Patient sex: F
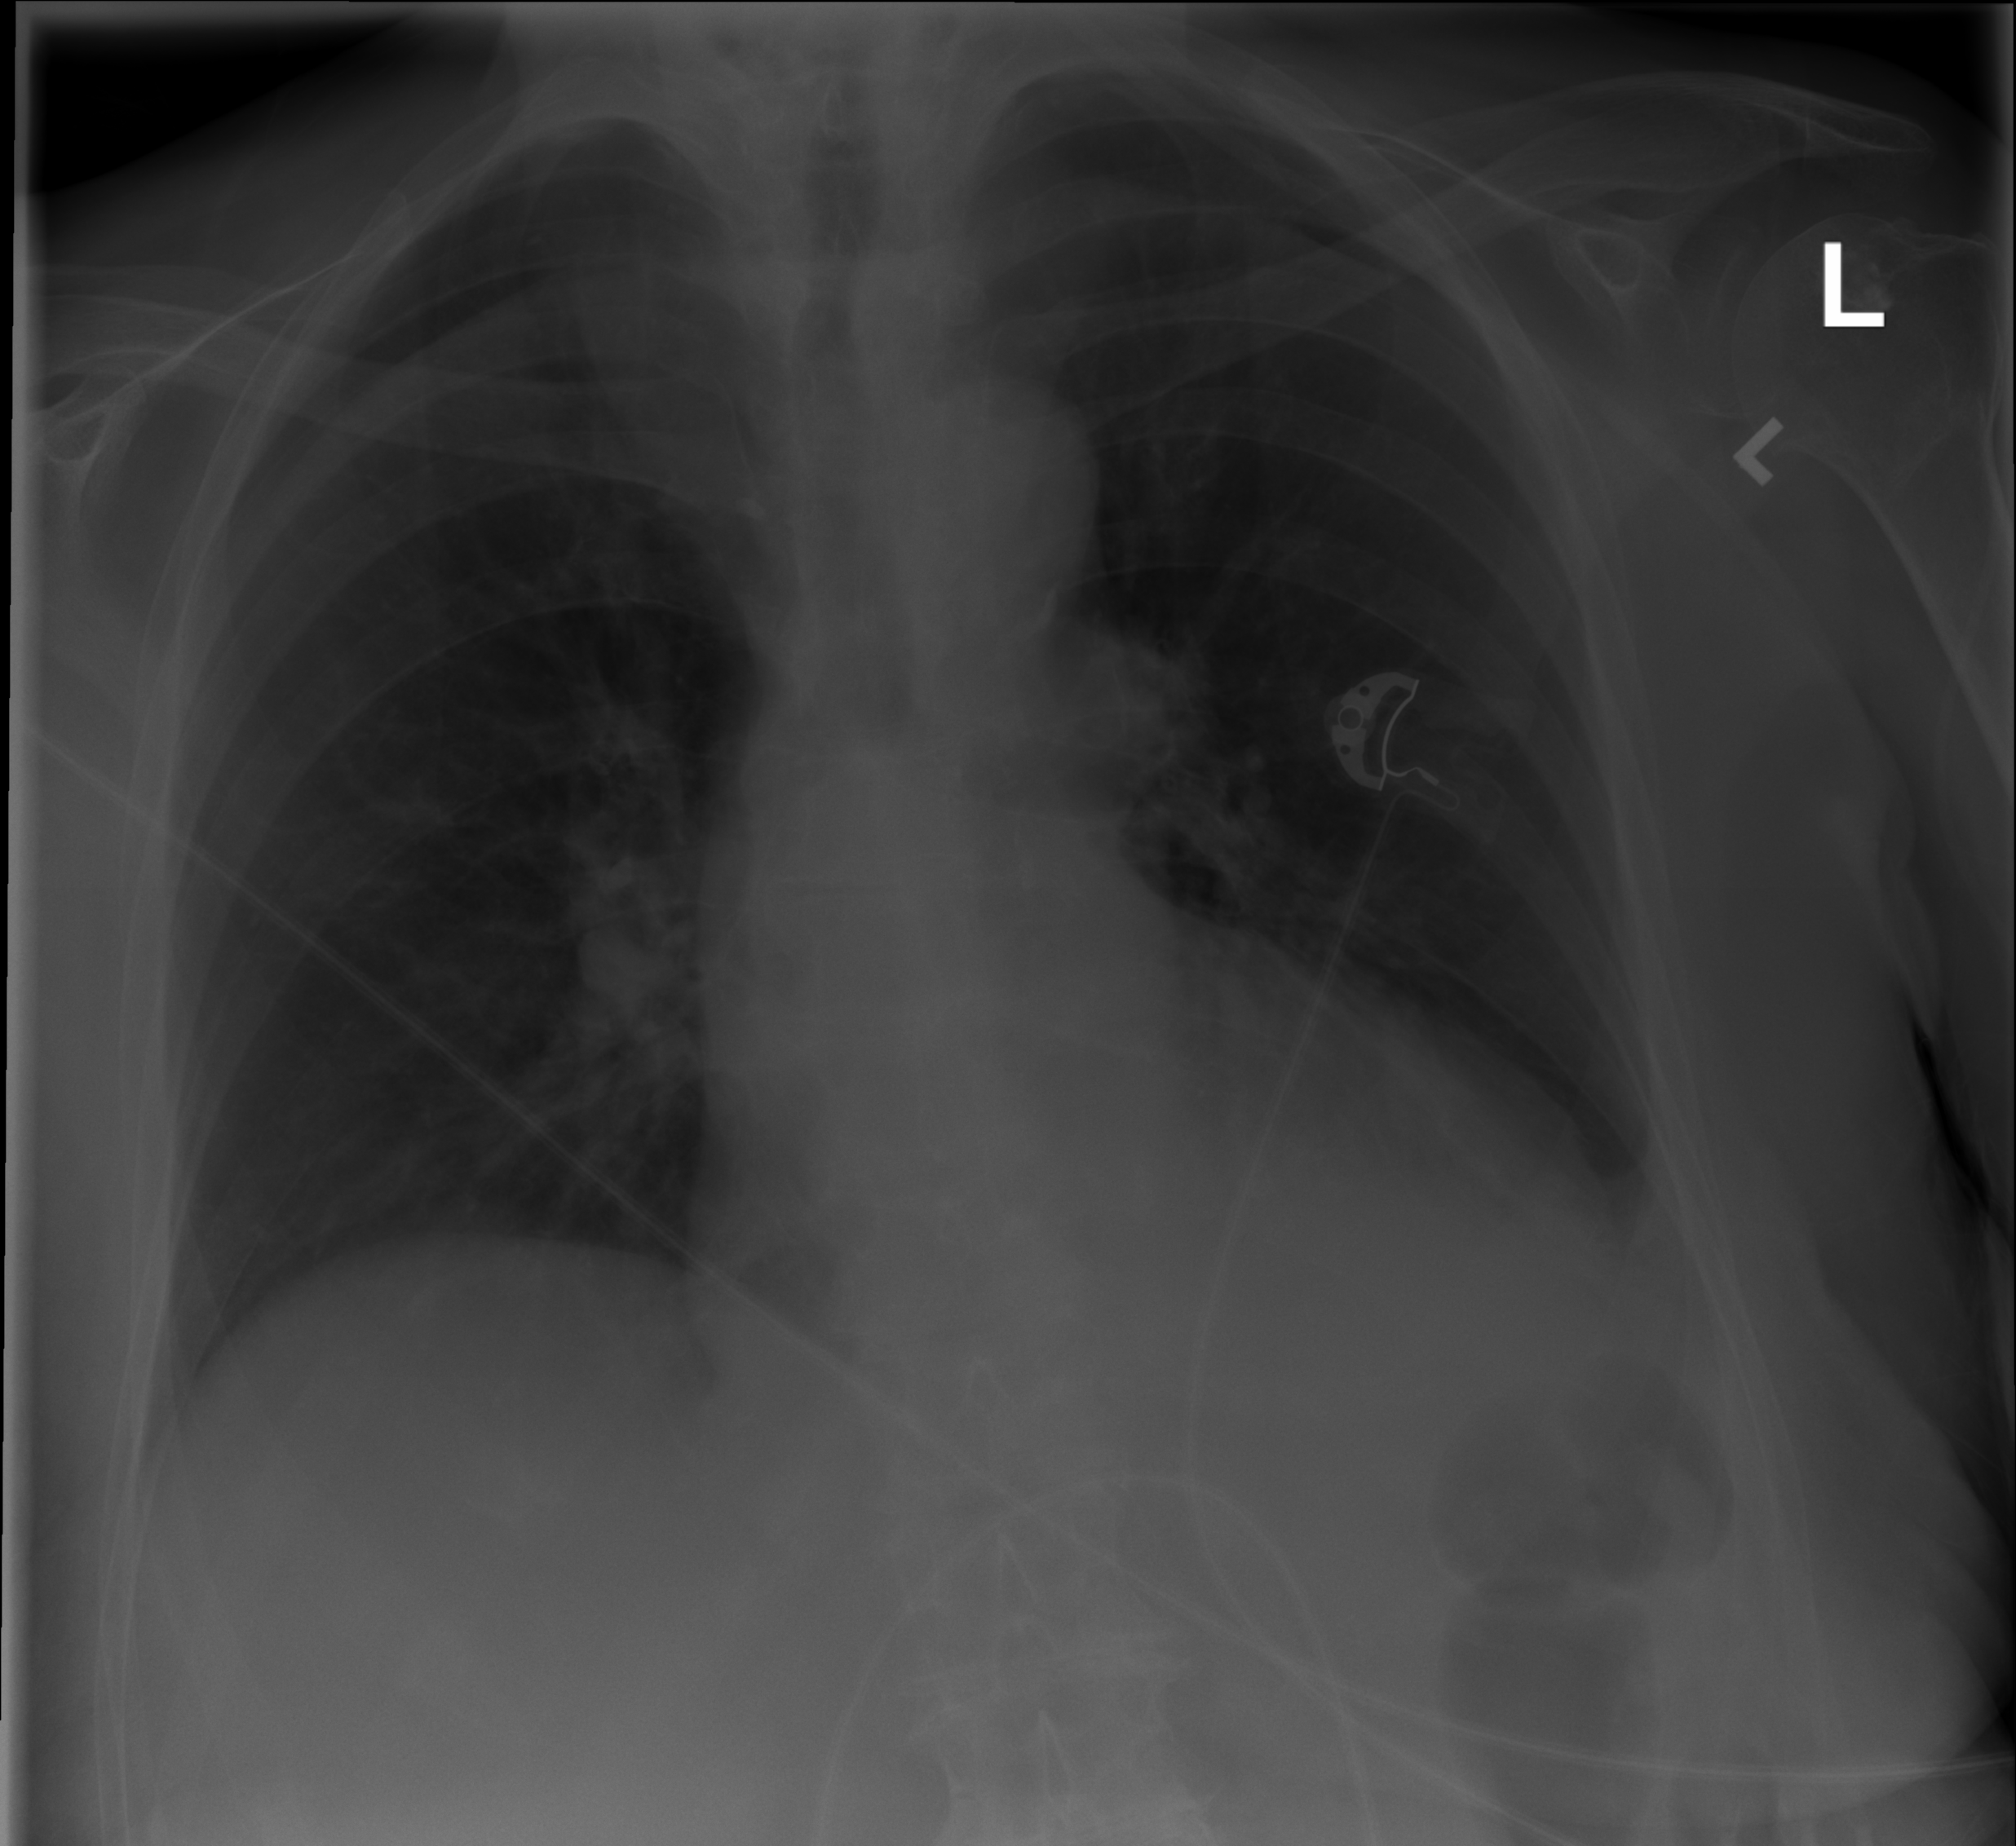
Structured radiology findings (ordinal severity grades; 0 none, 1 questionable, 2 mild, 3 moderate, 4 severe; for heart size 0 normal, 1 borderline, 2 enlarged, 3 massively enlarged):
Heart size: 1
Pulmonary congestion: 0
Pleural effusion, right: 0
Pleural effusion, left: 2
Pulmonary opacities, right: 0
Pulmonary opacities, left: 0
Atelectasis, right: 0
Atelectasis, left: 2